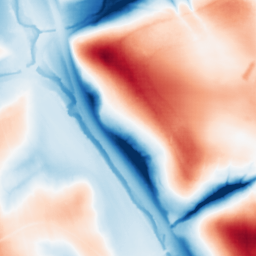
Category: multiscale
Decomposition family: dog_multiscale
Decomposition parameters: sigma_ratio: 2
n_scales: 6
base_sigma: 0.5
Upsampling method: sinc_hamming
Upsampling parameters: scale: 4
kernel_size: 8
Upsampling scale: 4